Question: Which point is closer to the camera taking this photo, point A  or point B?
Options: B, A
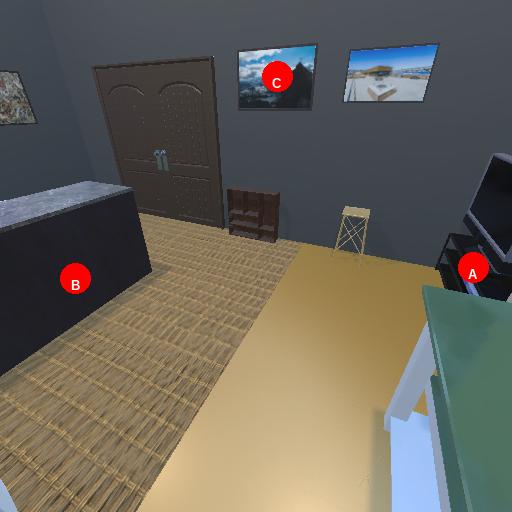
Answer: B